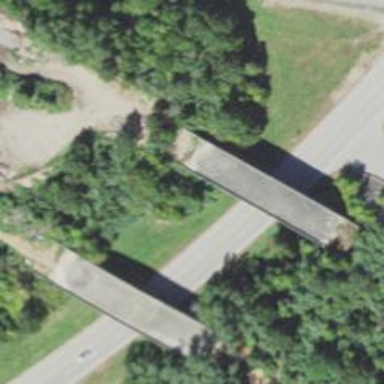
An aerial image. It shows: Bridge over well-constructed track.